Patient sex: F
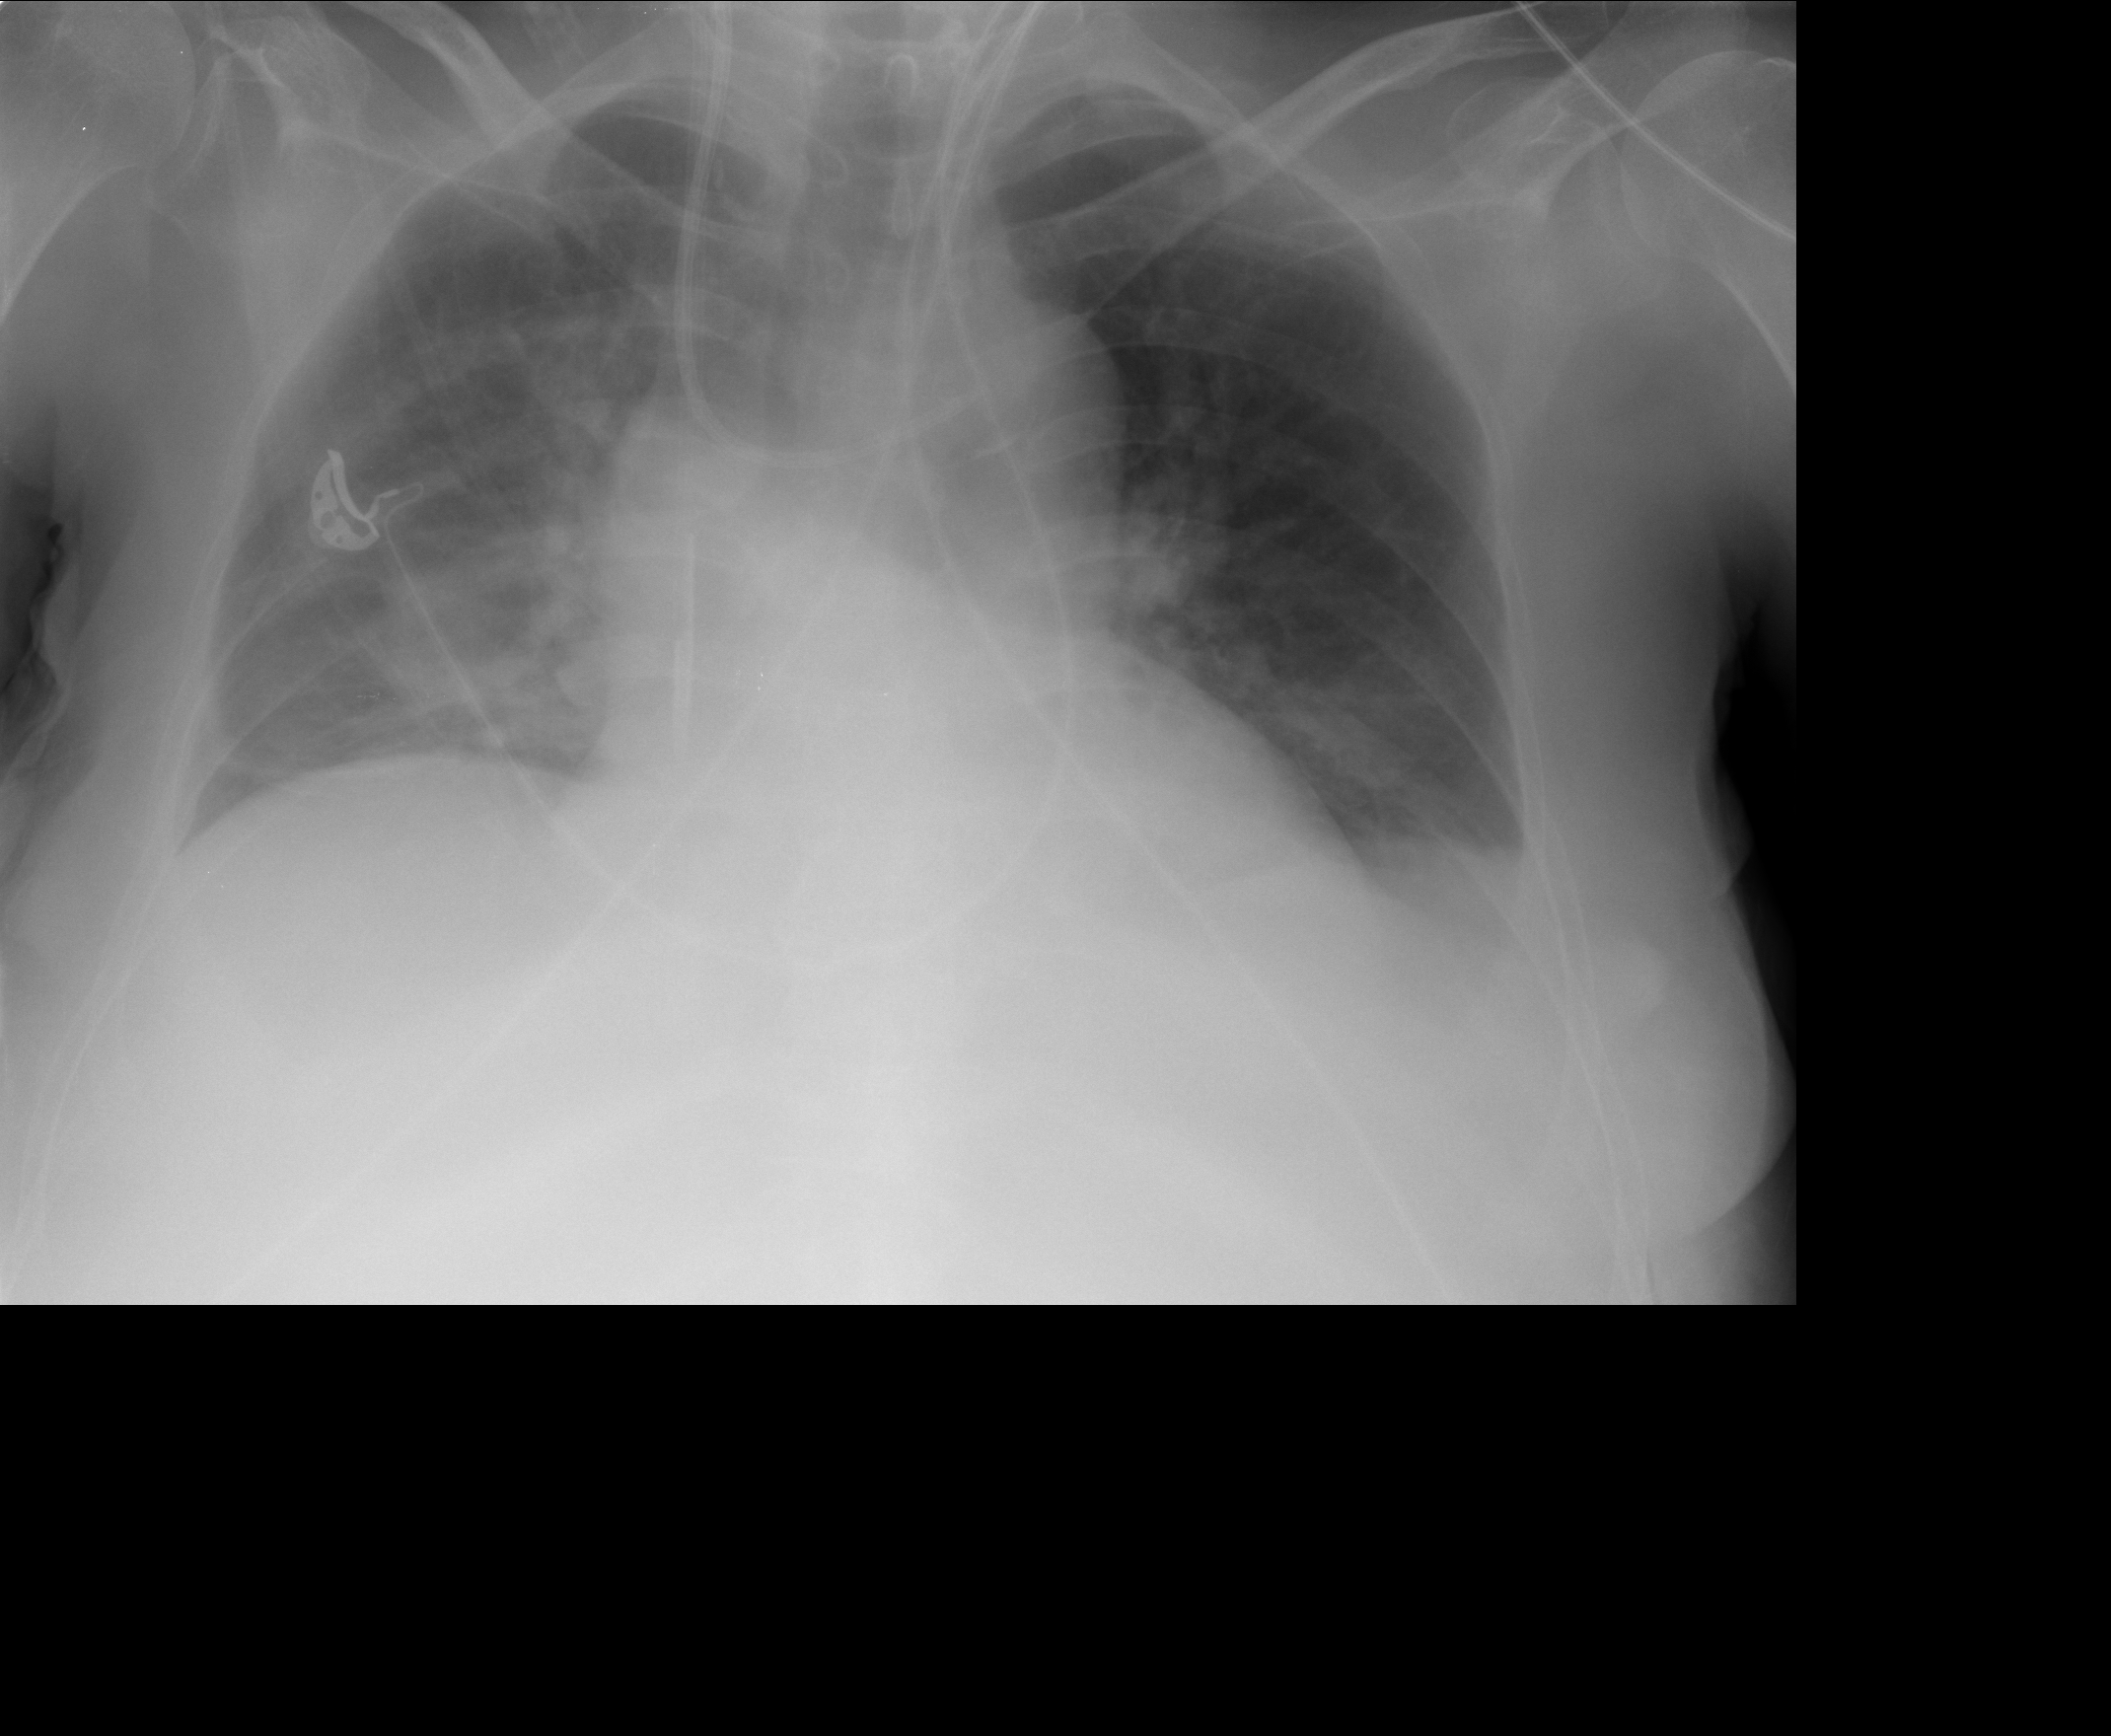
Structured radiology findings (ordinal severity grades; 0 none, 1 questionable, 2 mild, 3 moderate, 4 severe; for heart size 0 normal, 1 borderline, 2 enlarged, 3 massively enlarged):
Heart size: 0
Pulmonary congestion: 0
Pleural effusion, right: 2
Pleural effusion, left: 0
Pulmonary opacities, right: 0
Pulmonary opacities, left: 0
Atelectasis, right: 2
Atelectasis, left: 1